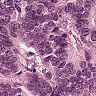
Metastatic tissue present: yes